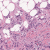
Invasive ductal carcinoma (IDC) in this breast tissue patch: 1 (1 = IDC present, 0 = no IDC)